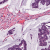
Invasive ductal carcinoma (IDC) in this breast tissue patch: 1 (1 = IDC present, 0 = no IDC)